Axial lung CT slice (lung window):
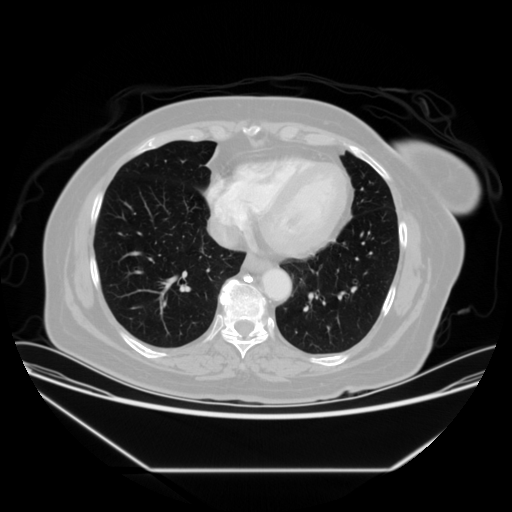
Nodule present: no